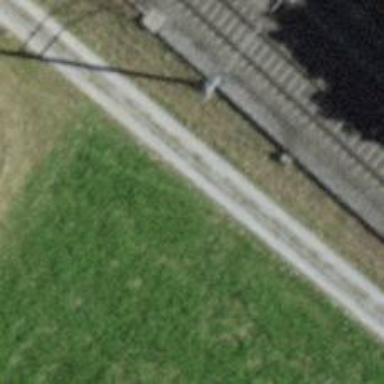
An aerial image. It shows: Well-maintained track road with grade 1 tracktype.